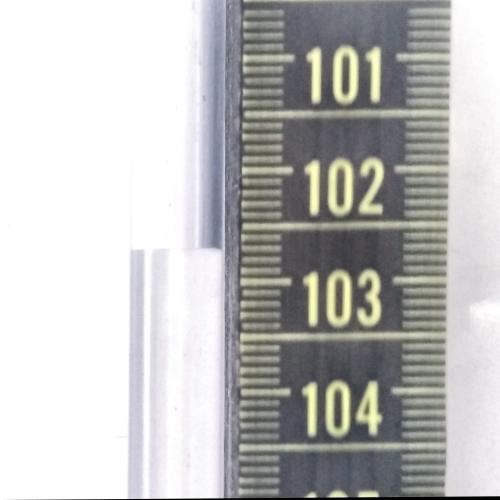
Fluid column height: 102.7 cm